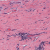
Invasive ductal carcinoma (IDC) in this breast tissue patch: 0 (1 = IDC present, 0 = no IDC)